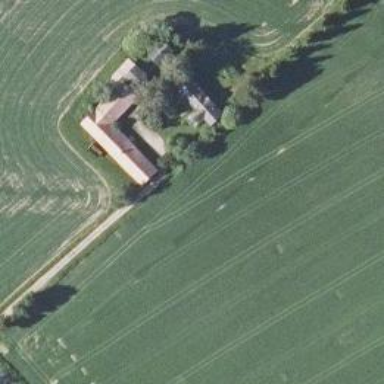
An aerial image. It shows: Farmyard area.